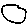
Label: circle